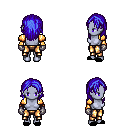
a pixel art fantasy rpg character, female body template, dark elf, purple skin, gold arm armor, gold greaves, blue long hairstyle, metal gloves, black slippers, four views (front, back, left, right), 2x2 character sprite sheet, small pixel art, hard edges, no anti-aliasing